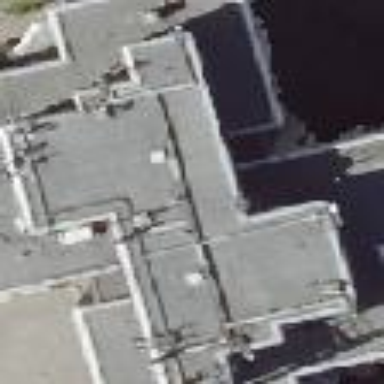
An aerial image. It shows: Residential building with flat roof.